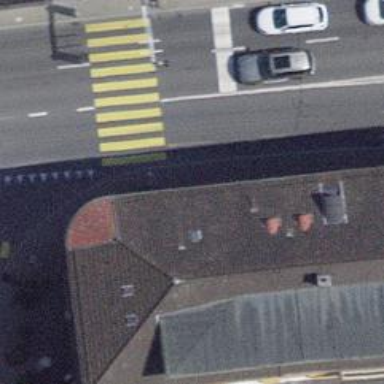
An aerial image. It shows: Kerb barrier.